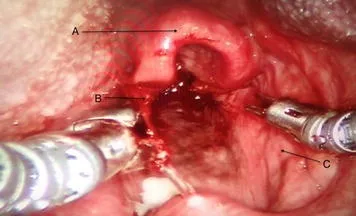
Intraoperative photo demonstrating the robotic arms and exposure attained by the MOR system. A epiglottis; B aryepiglottic fold; C pyriformsinus. 215 x 131 mm (72 x 72).
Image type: medical_photograph (other_medical_photograph)